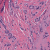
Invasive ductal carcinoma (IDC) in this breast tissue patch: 1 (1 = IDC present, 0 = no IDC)